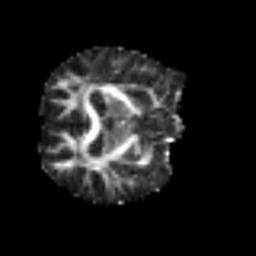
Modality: FA
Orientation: axial
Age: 63
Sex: male
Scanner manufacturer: siemens
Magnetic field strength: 3 T
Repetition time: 3.2 s
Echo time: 0.081 s